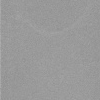
Atmospheric dust classification: dusty